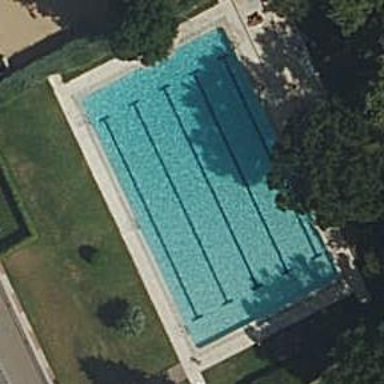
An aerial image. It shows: Swimming pool located in leisure land.